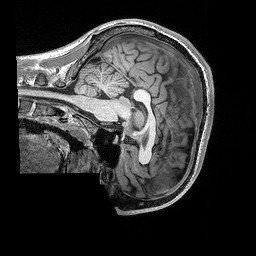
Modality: T1w
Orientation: sagittal
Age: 24
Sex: male
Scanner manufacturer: siemens
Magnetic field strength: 3 T
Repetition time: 2.3 s
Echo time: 0.00298 s